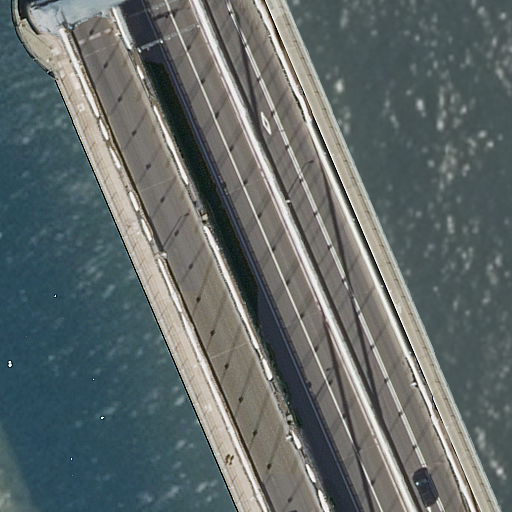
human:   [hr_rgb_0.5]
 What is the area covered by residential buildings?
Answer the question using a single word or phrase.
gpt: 12m2

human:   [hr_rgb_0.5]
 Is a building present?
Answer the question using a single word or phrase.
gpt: yes

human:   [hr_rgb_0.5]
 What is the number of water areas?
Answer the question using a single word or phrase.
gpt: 1

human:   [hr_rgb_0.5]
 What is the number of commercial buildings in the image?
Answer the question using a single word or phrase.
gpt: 0

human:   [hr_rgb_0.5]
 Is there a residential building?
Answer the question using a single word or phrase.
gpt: yes

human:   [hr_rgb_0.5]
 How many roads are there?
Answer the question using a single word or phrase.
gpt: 5

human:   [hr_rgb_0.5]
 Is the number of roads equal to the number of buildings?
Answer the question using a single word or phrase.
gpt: no

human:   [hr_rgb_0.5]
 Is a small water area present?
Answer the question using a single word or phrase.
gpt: no

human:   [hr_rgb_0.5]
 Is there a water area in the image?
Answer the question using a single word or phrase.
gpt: yes

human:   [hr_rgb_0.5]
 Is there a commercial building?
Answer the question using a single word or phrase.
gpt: no

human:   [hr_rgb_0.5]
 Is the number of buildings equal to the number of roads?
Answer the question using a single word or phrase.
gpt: no

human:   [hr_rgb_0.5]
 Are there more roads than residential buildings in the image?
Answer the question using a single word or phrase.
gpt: yes

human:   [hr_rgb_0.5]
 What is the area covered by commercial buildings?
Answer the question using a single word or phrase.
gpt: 0m2

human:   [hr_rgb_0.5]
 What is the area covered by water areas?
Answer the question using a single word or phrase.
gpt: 10605m2

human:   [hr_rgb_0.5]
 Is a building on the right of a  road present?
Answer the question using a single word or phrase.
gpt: no

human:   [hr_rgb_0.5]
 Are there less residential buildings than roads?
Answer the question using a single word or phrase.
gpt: yes

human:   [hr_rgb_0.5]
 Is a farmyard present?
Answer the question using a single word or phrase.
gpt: no

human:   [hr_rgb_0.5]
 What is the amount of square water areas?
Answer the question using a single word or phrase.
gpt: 0

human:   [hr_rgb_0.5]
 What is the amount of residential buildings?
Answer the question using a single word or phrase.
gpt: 1

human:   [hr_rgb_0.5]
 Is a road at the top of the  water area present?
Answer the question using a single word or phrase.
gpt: no

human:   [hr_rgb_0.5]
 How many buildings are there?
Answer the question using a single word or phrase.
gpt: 1

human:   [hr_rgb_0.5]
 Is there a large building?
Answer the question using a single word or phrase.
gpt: no

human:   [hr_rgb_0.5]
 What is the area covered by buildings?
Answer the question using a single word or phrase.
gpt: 12m2

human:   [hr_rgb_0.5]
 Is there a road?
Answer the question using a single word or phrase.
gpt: yes

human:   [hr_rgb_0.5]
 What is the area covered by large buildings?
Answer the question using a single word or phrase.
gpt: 0m2

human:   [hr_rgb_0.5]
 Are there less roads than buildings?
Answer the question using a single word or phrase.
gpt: no

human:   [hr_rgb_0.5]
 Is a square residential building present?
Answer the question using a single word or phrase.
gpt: no

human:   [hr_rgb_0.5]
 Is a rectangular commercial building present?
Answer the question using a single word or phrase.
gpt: no

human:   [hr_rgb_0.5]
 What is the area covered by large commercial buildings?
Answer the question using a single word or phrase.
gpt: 0m2

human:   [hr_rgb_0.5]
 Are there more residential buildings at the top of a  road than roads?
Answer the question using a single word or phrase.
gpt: no

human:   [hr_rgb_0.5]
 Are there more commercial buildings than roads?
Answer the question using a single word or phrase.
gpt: no

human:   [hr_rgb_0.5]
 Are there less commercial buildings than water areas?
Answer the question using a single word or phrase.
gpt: yes

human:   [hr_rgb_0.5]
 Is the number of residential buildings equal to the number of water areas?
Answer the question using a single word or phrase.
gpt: yes

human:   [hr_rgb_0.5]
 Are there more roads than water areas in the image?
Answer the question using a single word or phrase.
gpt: yes

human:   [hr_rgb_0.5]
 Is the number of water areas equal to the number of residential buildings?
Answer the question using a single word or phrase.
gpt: yes

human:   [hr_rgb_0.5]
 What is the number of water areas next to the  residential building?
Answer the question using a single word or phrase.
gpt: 1

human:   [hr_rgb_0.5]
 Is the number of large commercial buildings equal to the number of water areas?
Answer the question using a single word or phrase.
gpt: no

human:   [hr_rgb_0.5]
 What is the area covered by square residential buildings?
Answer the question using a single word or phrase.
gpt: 0m2

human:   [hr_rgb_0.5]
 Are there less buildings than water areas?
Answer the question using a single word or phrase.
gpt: no

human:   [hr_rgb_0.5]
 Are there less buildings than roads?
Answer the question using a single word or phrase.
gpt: yes

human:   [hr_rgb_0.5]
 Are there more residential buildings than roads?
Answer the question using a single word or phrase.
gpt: no

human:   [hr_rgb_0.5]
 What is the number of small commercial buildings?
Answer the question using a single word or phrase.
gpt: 0

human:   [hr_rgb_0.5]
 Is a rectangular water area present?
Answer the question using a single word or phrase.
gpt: yes

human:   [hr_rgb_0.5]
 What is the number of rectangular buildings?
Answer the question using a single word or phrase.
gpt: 1

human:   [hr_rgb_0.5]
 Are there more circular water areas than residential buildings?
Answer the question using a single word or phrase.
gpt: no

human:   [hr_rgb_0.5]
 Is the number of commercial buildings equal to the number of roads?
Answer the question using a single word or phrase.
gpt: no

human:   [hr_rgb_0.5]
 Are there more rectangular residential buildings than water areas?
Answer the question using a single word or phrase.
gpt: no

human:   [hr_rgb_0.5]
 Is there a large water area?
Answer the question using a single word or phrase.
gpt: yes

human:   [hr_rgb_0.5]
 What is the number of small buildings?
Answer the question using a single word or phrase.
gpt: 1

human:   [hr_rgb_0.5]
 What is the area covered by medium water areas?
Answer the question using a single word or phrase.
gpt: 0m2

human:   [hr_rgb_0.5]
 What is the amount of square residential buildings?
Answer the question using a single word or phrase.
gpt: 0

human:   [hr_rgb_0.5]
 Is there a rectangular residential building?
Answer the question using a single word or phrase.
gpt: yes

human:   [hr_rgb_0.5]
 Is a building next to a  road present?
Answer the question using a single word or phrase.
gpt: yes

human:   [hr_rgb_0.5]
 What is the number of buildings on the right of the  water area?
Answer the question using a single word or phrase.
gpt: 0

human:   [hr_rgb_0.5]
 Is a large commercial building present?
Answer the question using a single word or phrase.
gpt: no

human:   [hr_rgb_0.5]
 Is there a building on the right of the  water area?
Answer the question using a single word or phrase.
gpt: no

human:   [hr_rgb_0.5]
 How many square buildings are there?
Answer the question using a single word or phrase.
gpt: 0

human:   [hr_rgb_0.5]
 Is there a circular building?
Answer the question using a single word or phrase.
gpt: no

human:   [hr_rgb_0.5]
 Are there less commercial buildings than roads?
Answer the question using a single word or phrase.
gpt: yes

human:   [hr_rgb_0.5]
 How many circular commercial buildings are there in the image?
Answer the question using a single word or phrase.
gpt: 0

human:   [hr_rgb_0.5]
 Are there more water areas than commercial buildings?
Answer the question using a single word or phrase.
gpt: yes

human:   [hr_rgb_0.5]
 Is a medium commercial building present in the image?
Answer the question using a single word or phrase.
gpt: no

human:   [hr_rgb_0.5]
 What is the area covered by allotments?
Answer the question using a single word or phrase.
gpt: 0m2

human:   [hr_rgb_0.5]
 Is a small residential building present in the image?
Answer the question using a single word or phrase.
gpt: yes